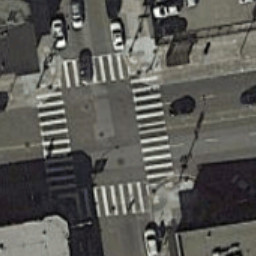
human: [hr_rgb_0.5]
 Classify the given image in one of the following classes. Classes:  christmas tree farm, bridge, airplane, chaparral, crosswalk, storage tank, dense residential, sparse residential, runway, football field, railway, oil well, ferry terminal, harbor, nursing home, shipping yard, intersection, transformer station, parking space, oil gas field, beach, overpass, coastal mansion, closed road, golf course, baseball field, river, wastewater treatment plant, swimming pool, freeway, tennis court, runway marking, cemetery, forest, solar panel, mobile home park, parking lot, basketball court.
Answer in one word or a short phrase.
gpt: crosswalk